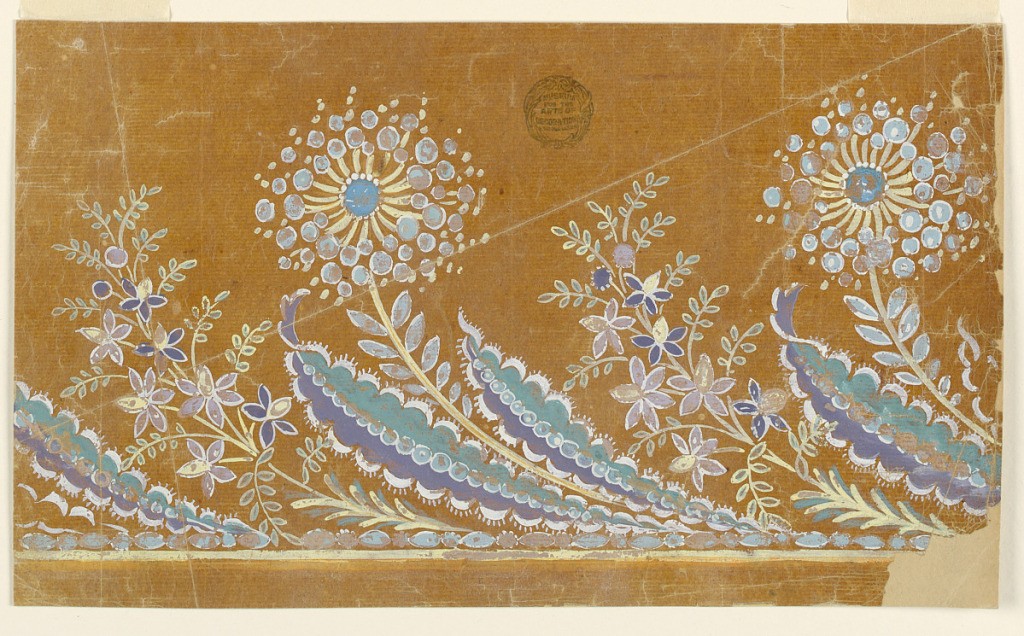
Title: Design for an Embroidered Horizontal Border of the "Fabrique de St. Ruf," Unfinished
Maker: Fabrique de Saint Ruf, Lyon, France
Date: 1795–1815
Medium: Brush and gouache on glazed tracing paper pasted on paper
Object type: Drawing
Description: A flower bough and a bow with a big blossom on top and flanked by two leaves are alternatingly rising from a chain. Two stripes are at the bottom.